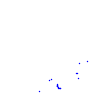
Particle: proton